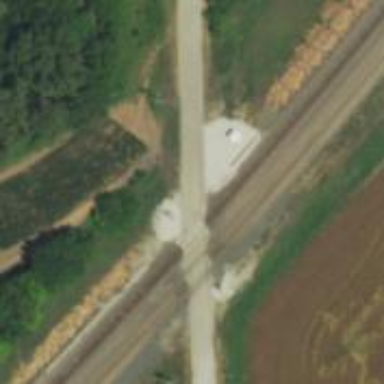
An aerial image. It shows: Railway track.